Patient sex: M
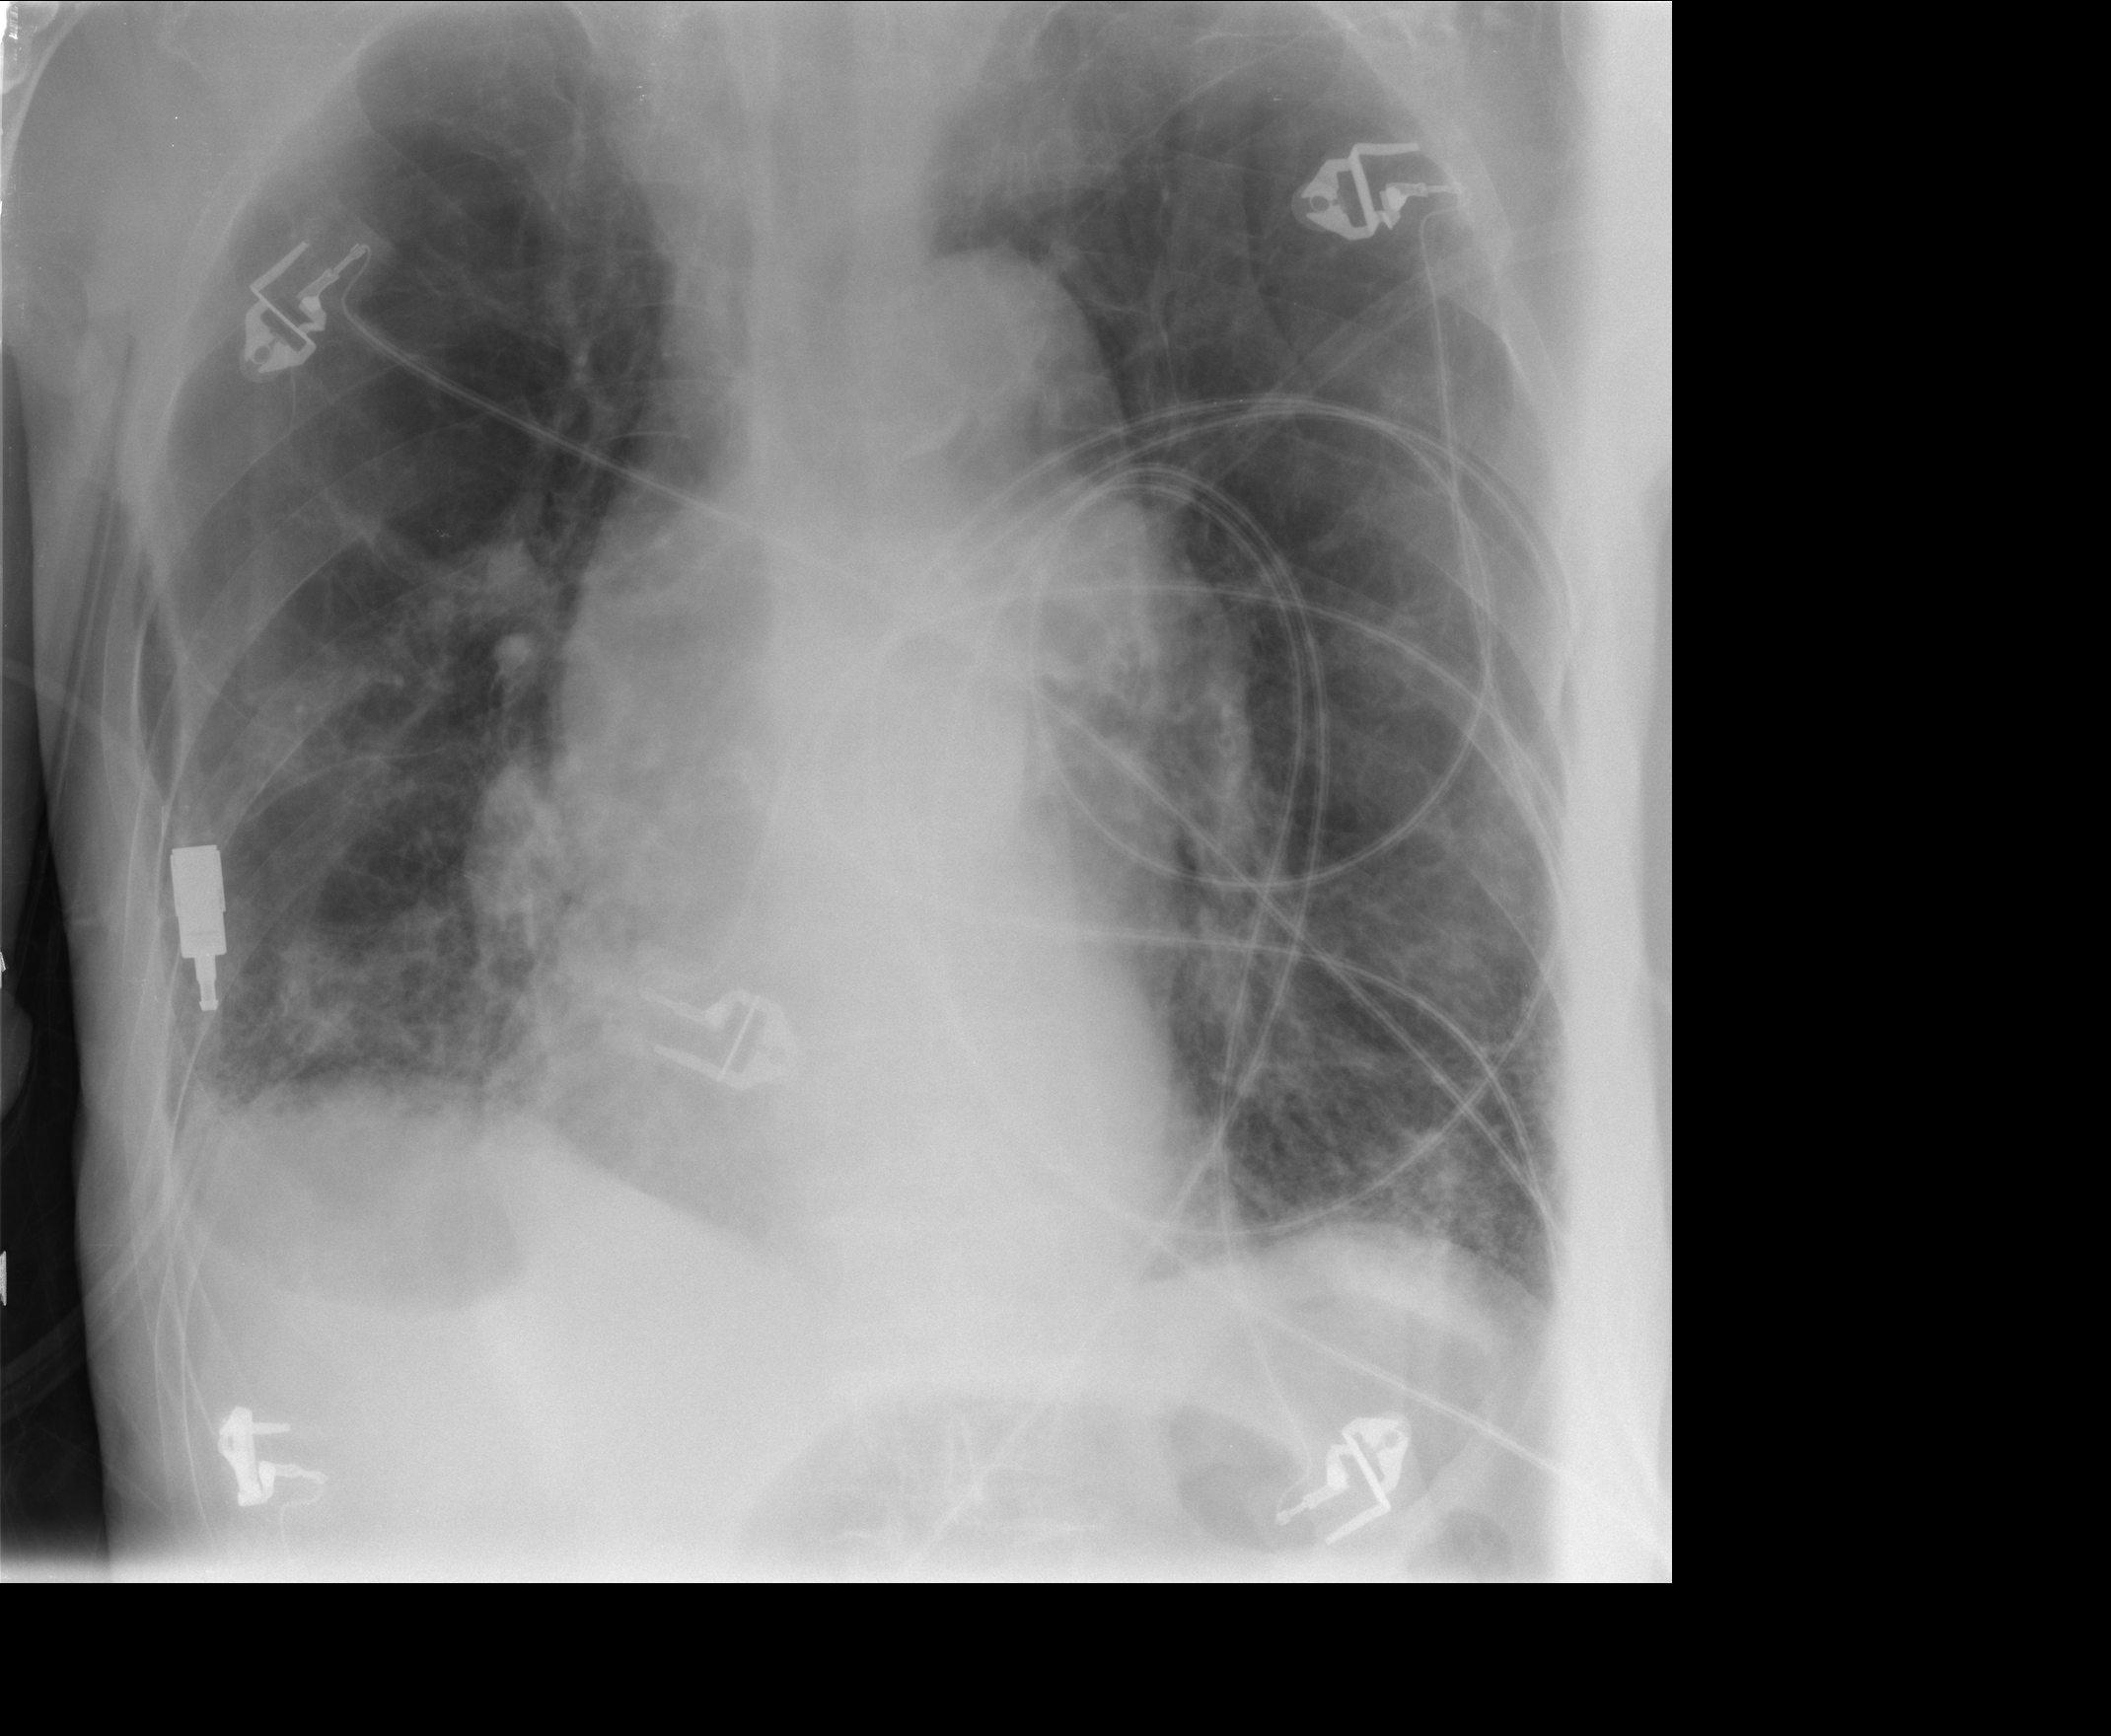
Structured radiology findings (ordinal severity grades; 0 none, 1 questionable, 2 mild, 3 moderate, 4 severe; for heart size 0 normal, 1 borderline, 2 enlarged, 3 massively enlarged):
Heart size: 0
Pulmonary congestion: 0
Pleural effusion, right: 2
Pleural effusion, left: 0
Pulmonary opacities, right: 0
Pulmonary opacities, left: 0
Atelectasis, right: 2
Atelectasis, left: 0